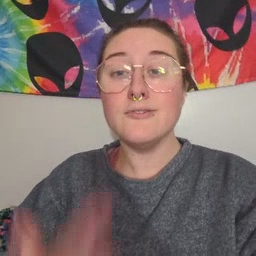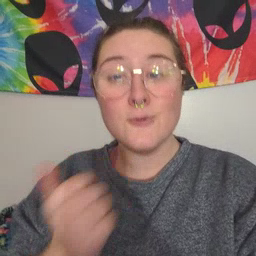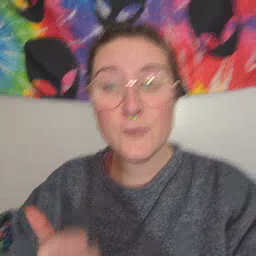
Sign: cute